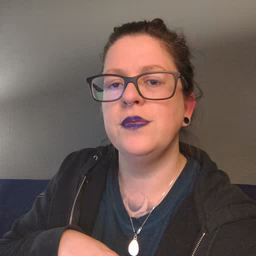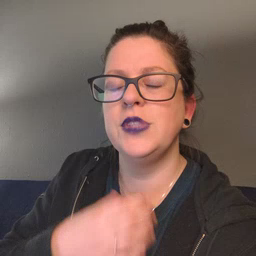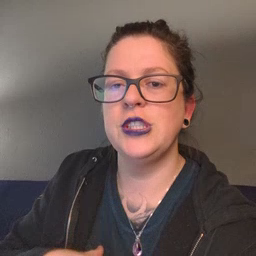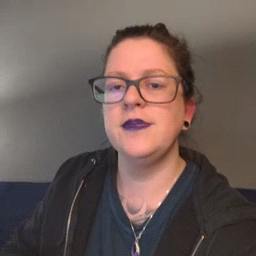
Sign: hungry